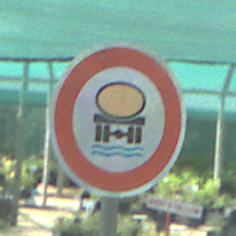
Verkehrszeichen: VerbotFahrzeugeWassergefaehrdenderLadung
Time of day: MorningAfternoon
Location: Roofed (Special)
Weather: PartlyCloudy
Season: NotSpecified
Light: Natural